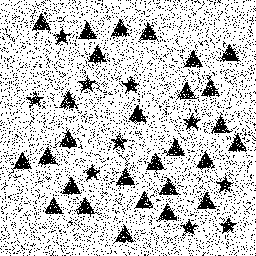
Squares: 0
Triangles: 28
Stars: 10
Total shapes: 38